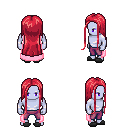
a pixel art fantasy rpg character, male body template, dark elf, purple skin, pink cape, magenta pants, ruby red extra-long hairstyle, gray slippers, four views (front, back, left, right), 2x2 character sprite sheet, small pixel art, hard edges, no anti-aliasing